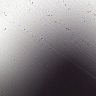
Metastatic tissue present: no